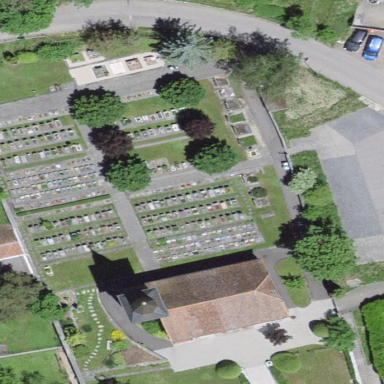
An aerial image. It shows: Cemetery.